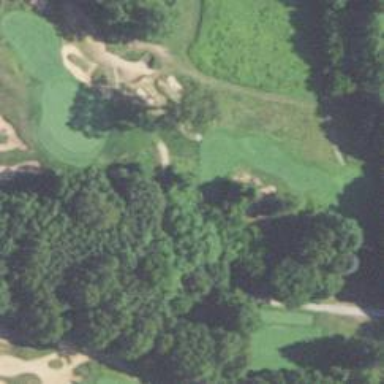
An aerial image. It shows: Path used for both walking and golf.